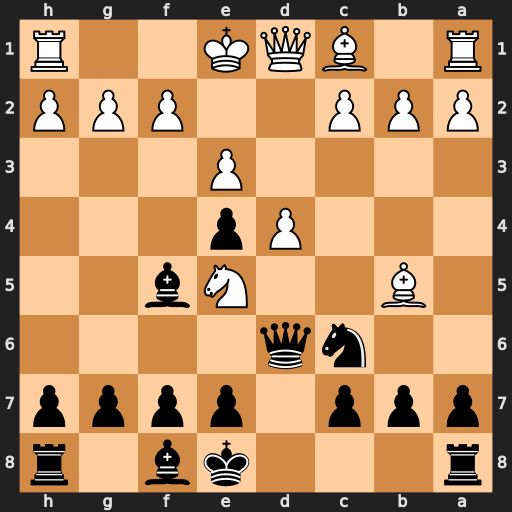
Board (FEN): r3kb1r/ppp1pppp/2nq4/1B2Nb2/3Pp3/4P3/PPP2PPP/R1BQK2R
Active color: b
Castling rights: KQkq
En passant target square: -
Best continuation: Qb4+ Bd2 Qxb5